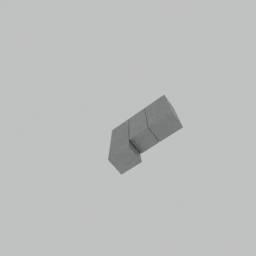
Label: electronics